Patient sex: F
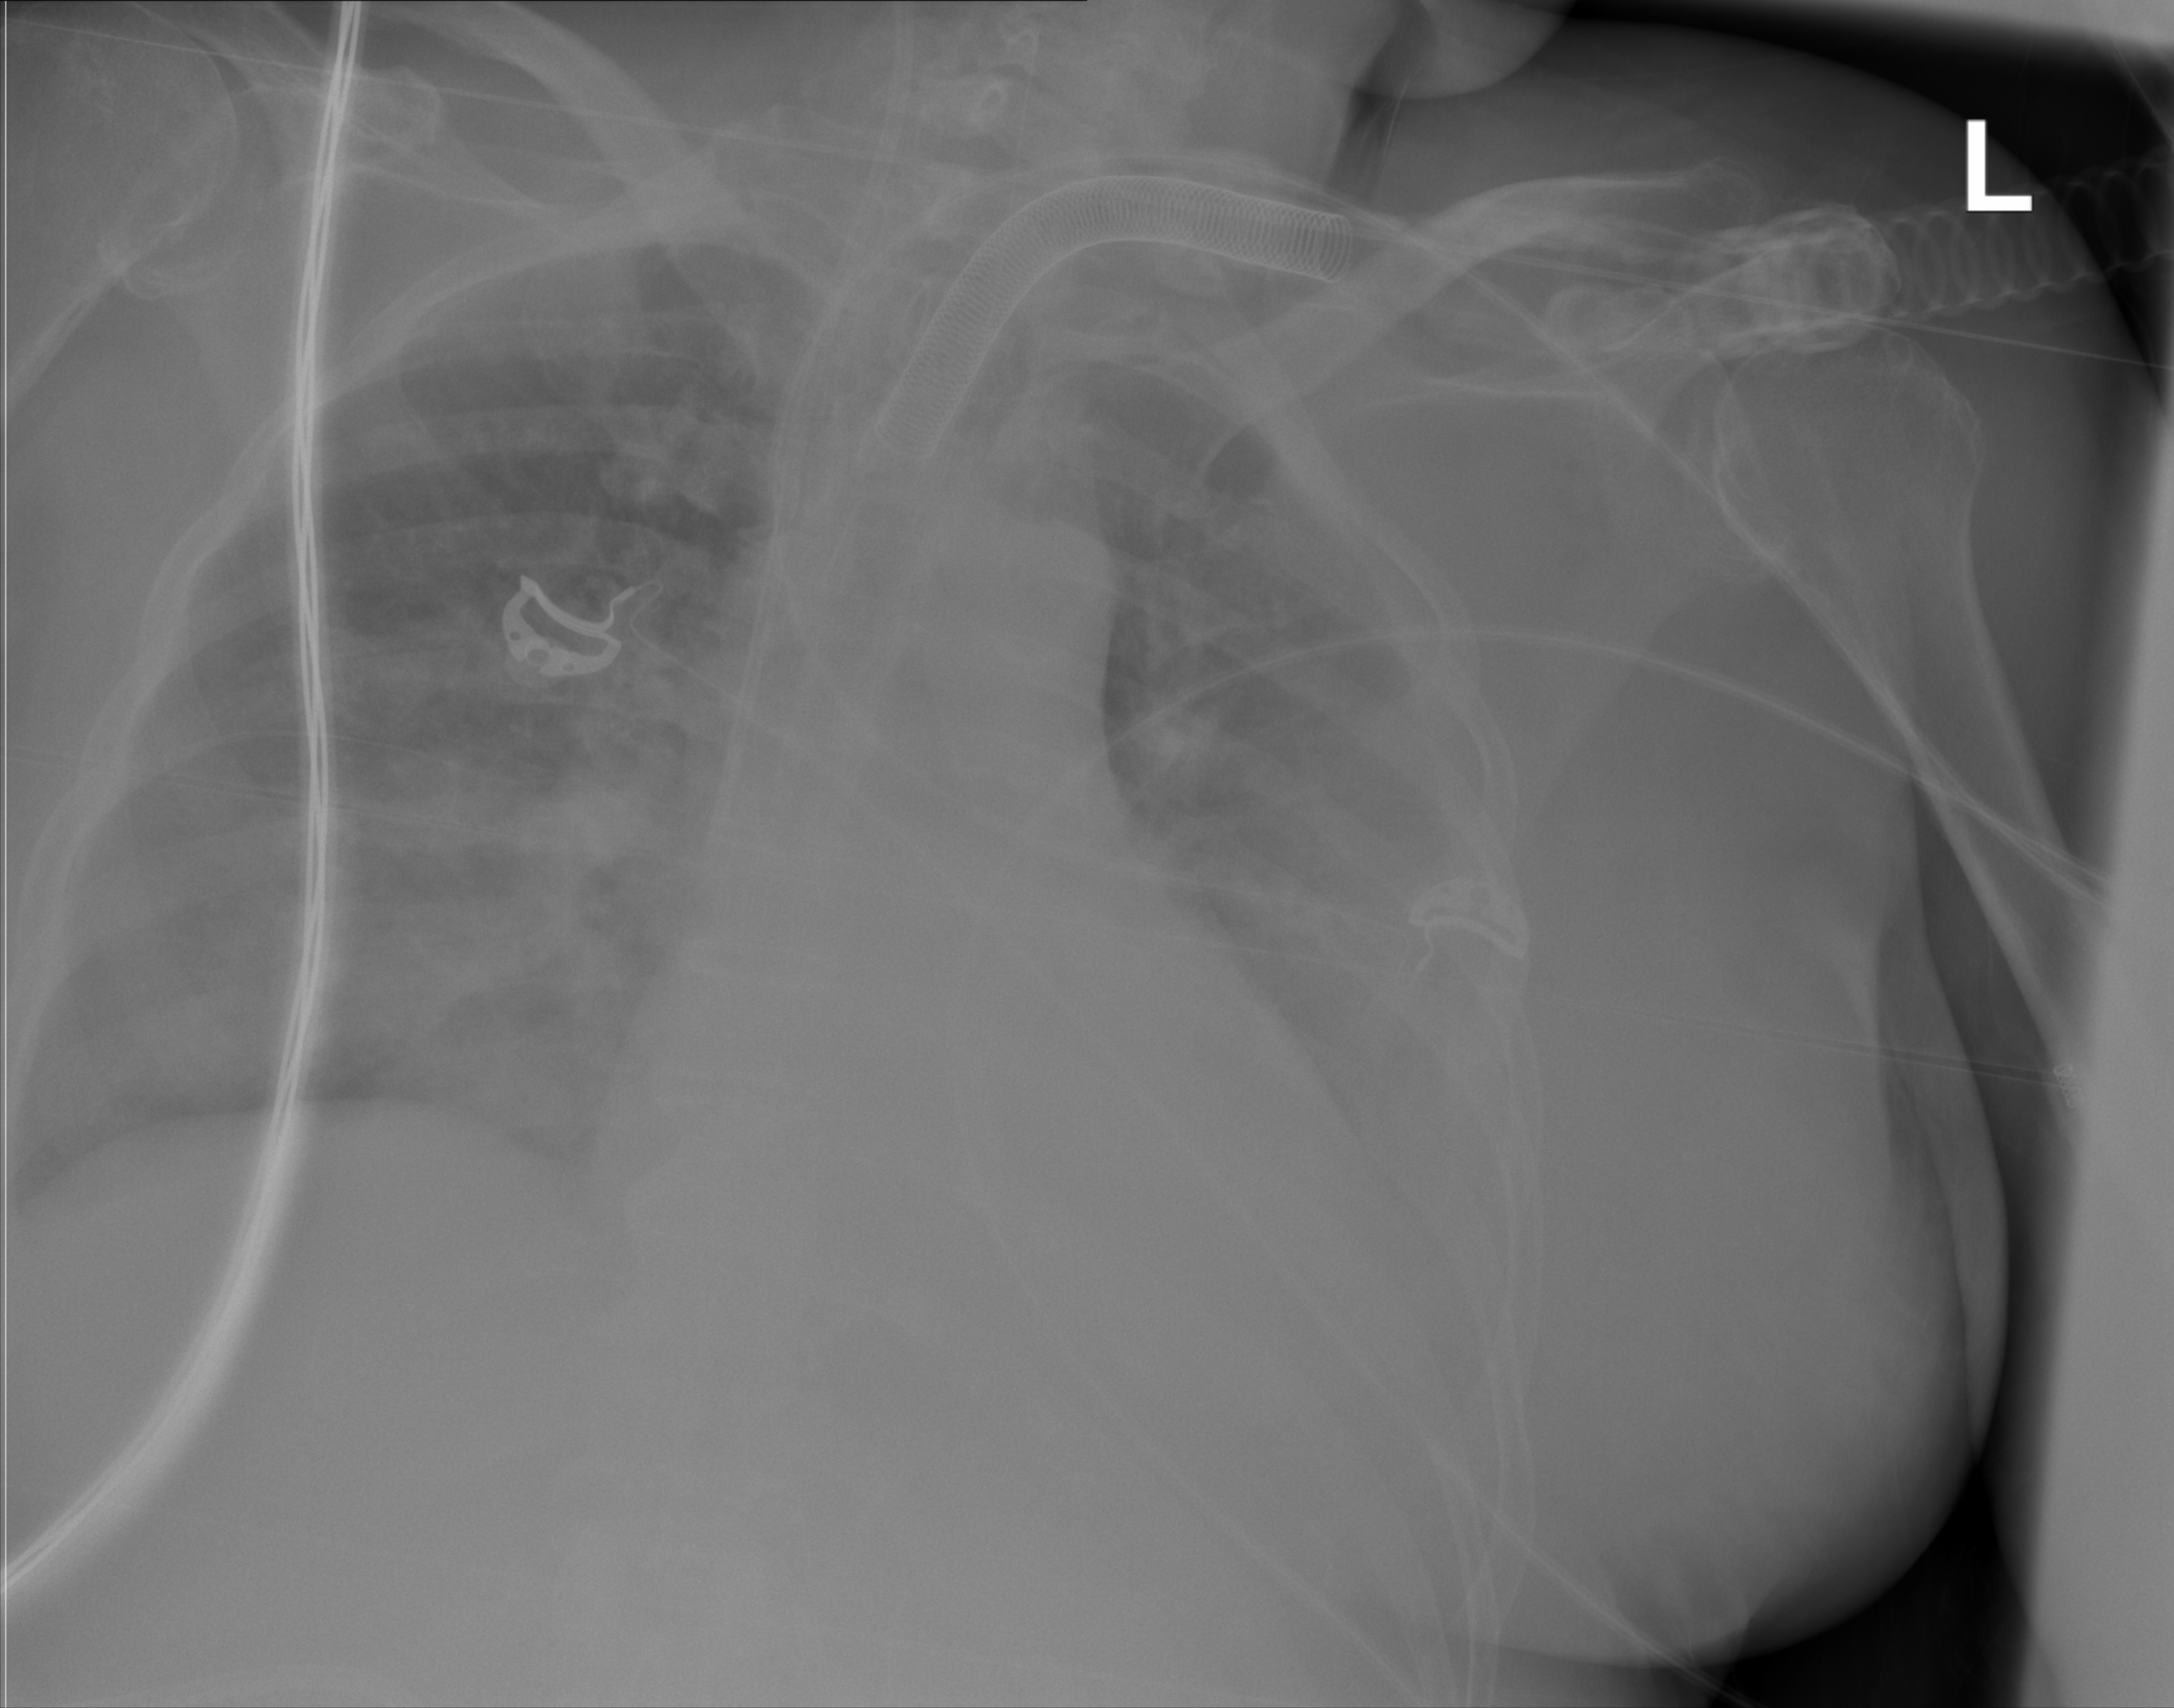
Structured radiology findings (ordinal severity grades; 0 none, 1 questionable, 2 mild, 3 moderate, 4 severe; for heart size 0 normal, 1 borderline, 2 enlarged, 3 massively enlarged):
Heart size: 2
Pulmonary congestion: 2
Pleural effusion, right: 2
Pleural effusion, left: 3
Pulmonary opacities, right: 0
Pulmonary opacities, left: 0
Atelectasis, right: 3
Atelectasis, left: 3